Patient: sex M, age 76
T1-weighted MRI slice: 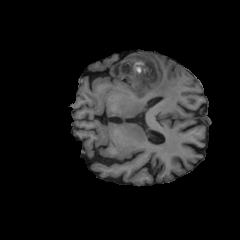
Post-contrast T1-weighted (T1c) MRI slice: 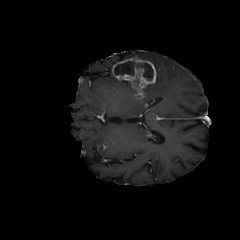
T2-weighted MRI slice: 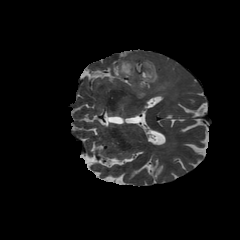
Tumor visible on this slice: yes
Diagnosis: Glioblastoma, IDH-wildtype
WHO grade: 4